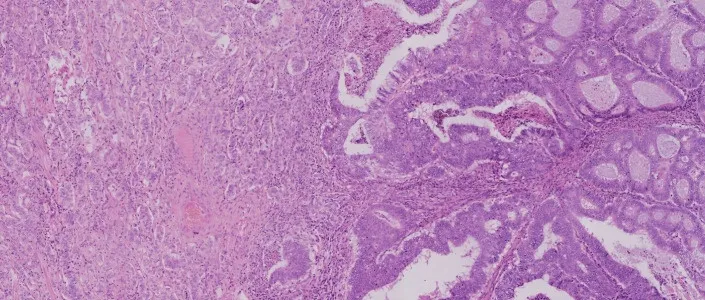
Adenocarcinoma and neuroendocrine tumor (NET) were noted in separate areas, but some areas showed cross-growth.
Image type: pathology (h&e)